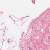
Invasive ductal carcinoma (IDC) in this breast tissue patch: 0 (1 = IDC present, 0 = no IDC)